Interaction volume radius: 5 \u00c5
Interaction volume height: 15 \u00c5
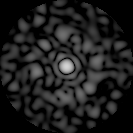
Disorder parameter: 0.882